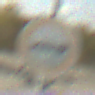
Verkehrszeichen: VerbotPersonenkraftwagenMitAnhaenger
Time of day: MorningAfternoon
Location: Outdoor (RoadRail)
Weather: PartlyCloudy
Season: NotSpecified
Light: Natural